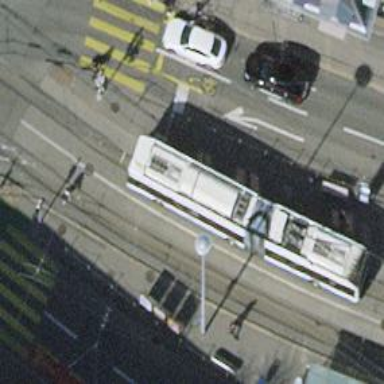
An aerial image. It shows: Tram stop with public transport stop position.